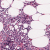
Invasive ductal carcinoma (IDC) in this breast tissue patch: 1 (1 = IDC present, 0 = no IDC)